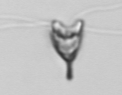
Label: Pyramimonas_longicauda